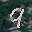
Label: 9